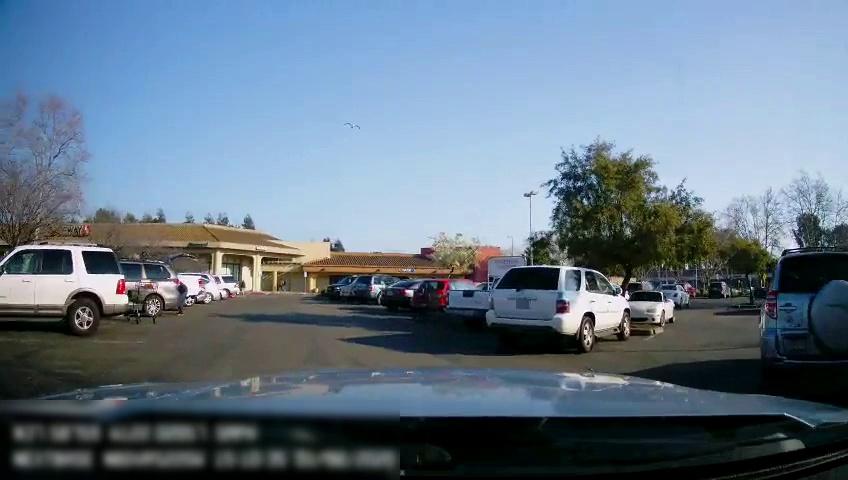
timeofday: Day
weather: Sunny
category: Drivable Space
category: Vehicles | SUV
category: Vehicles | Car
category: Vehicles | SUV
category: Vehicles | SUV
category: Vehicles | SUV
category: Vehicles | Car
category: Vehicles | Truck
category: Vehicles | SUV
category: Vehicles | Car
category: Vehicles | Car
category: Vehicles | SUV
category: Vehicles | SUV
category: Vehicles | Car
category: Vehicles | SUV
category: Vehicles | SUV
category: Vehicles | Car
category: Vehicles | SUV
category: Vehicles | Car
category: Vehicles | Car
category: Vehicles | Truck
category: Pedestrians
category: Vehicles | SUV
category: Vehicles | SUV